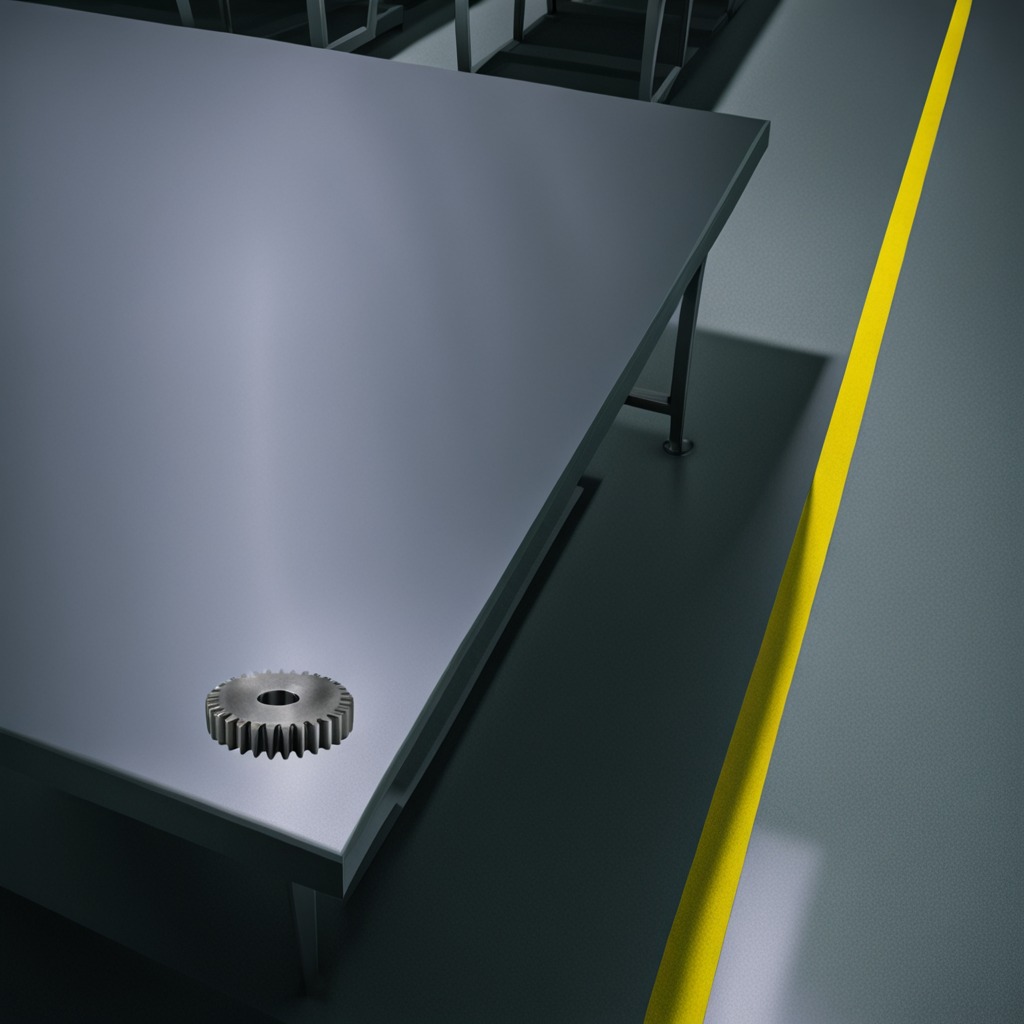
A steel gear with teeth is lying on a clean empty table in a railway signal maintenance room lit by harsh overhead fluorescents.